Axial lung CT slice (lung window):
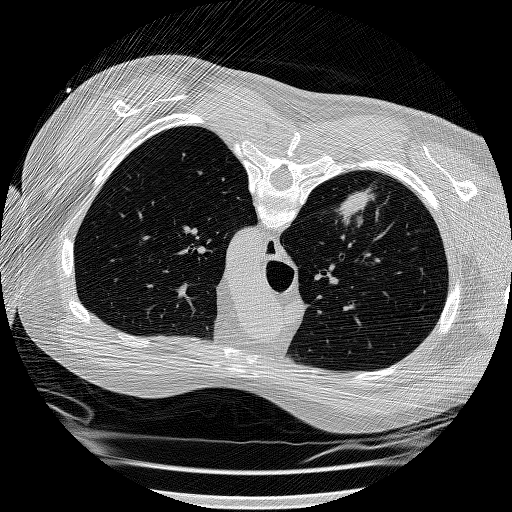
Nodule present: yes
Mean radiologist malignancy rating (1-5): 5